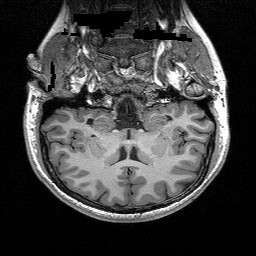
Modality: T1w
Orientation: sagittal